Interaction volume radius: 5 \u00c5
Interaction volume height: 25 \u00c5
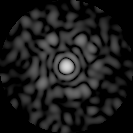
Disorder parameter: 0.841